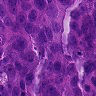
Metastatic tissue present: yes